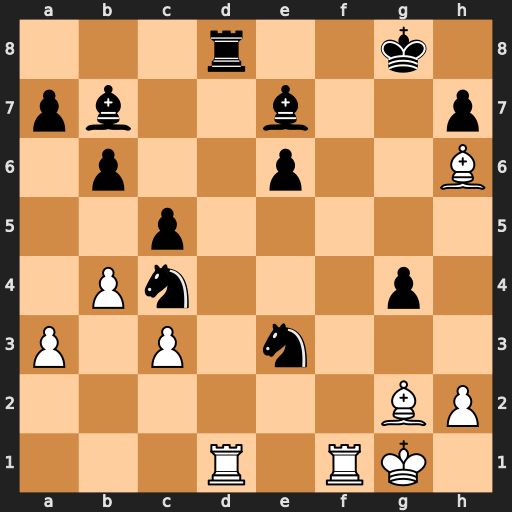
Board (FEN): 3r2k1/pb2b2p/1p2p2B/2p5/1Pn3p1/P1P1n3/6BP/3R1RK1
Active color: w
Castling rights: -
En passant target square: -
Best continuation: Rxd8+ Bxd8 Rf8#